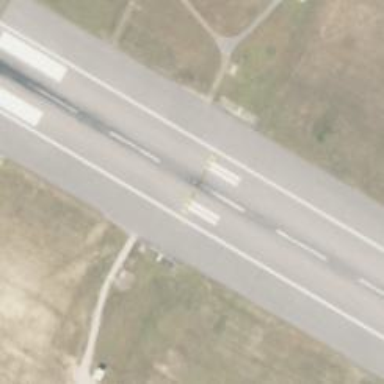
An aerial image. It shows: Arresting gear at the airport.